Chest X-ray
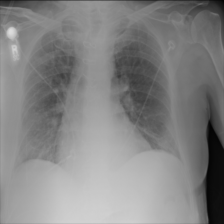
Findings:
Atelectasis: negative
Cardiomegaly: negative
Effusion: negative
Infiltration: negative
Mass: negative
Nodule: negative
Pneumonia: negative
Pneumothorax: negative
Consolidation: negative
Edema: negative
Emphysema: negative
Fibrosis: negative
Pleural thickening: negative
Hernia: negative